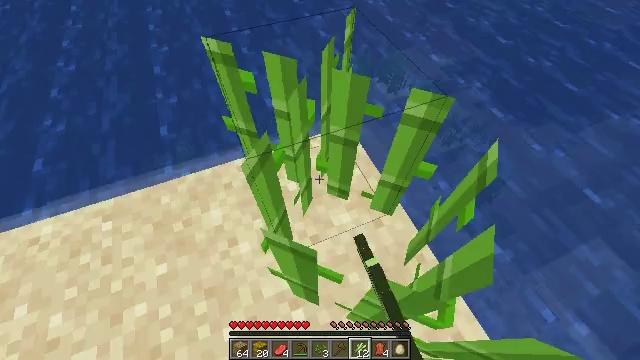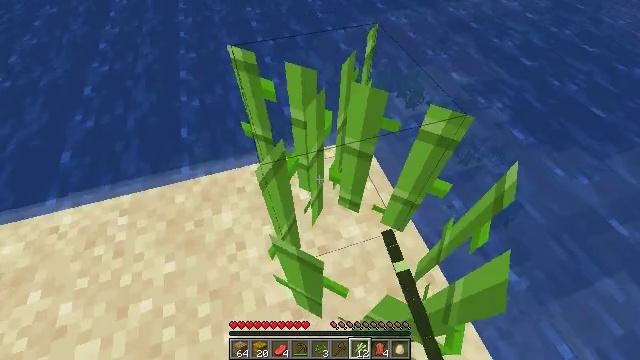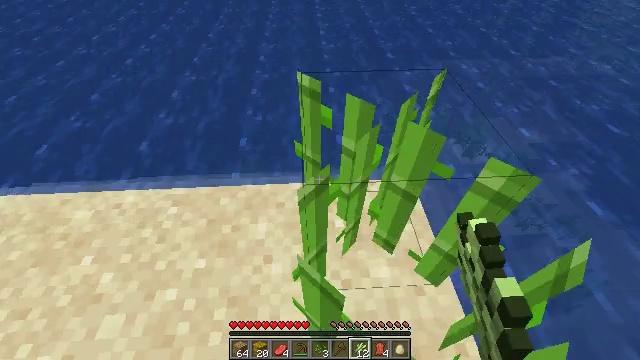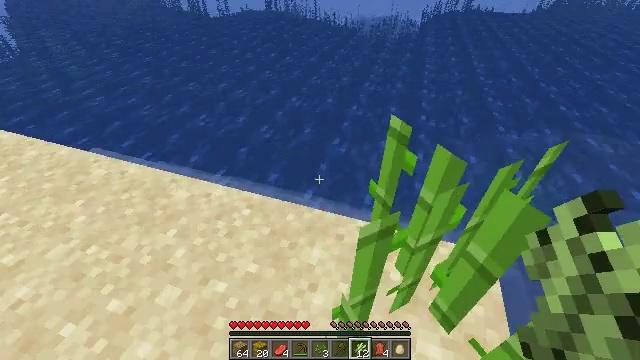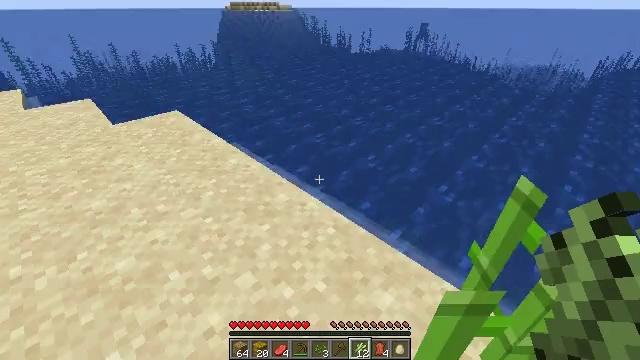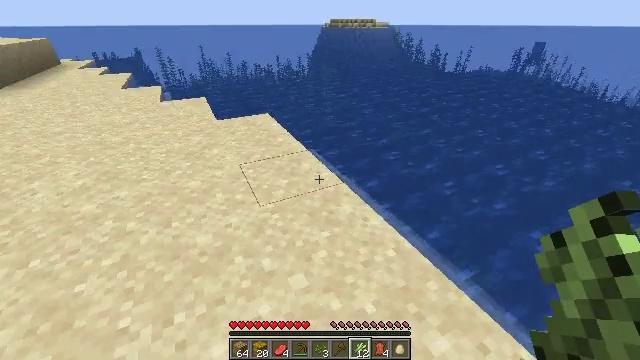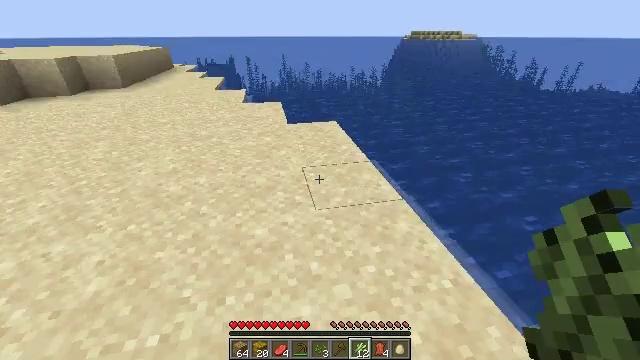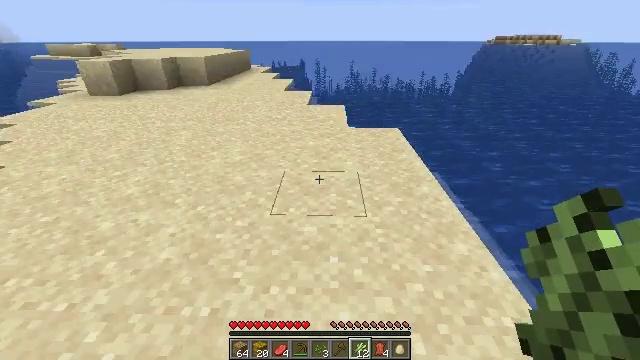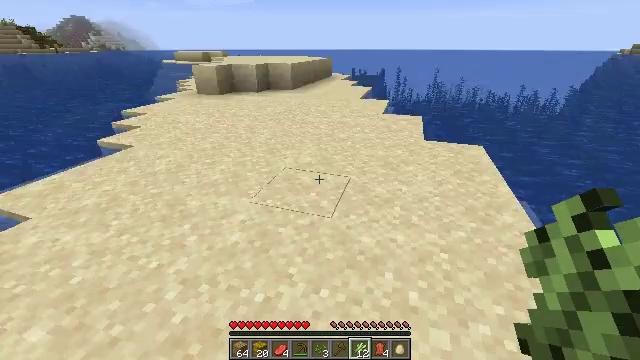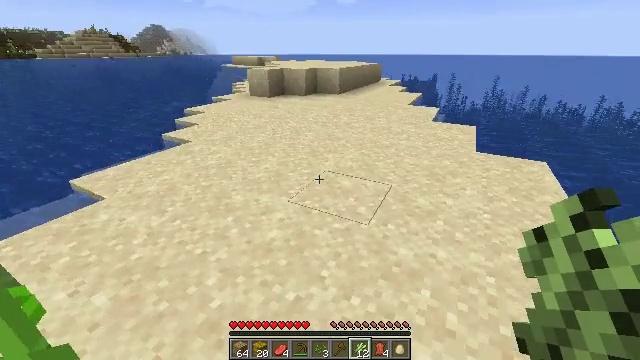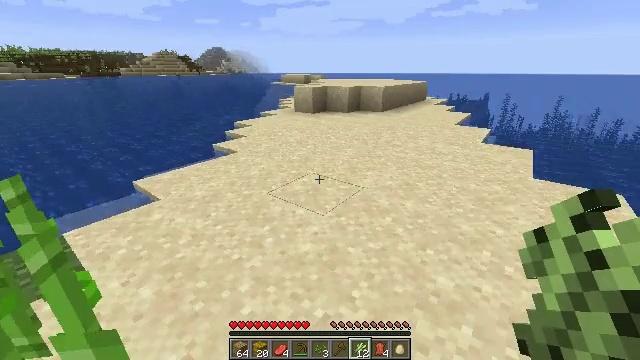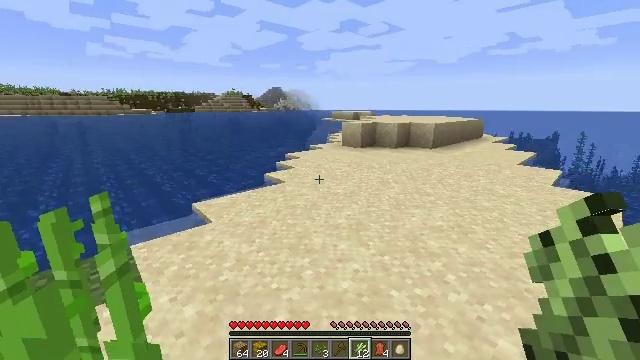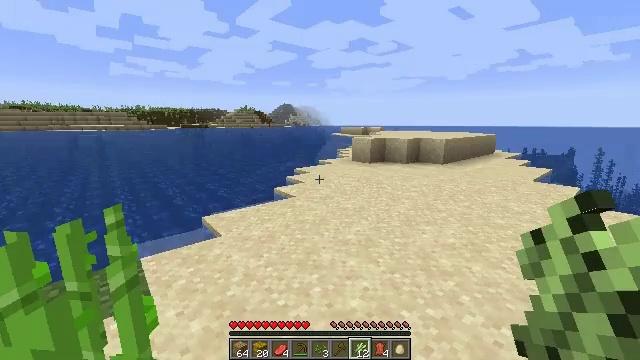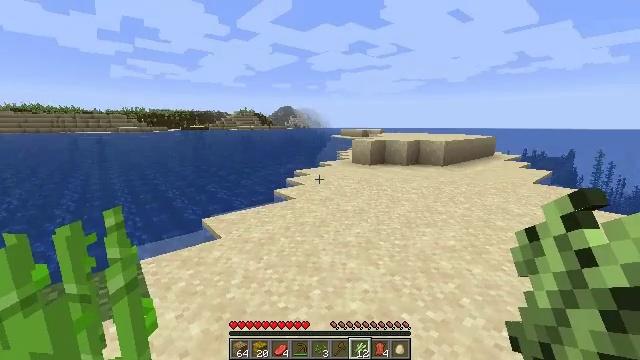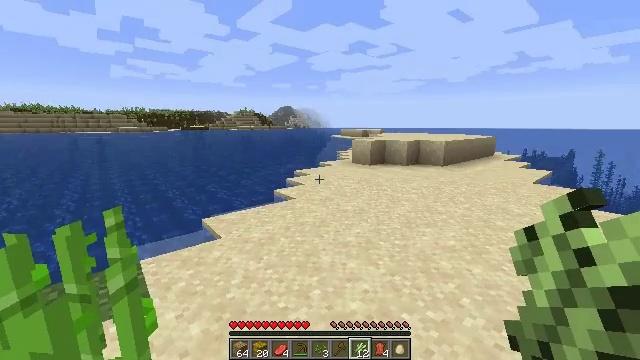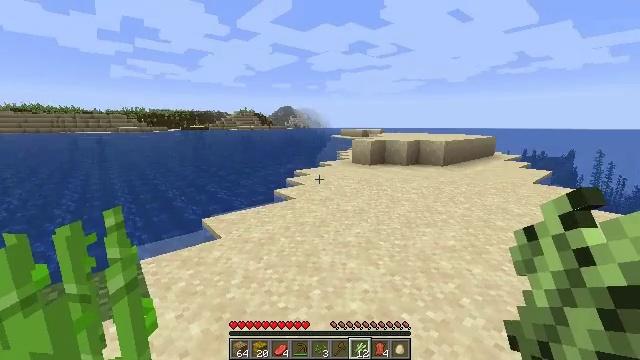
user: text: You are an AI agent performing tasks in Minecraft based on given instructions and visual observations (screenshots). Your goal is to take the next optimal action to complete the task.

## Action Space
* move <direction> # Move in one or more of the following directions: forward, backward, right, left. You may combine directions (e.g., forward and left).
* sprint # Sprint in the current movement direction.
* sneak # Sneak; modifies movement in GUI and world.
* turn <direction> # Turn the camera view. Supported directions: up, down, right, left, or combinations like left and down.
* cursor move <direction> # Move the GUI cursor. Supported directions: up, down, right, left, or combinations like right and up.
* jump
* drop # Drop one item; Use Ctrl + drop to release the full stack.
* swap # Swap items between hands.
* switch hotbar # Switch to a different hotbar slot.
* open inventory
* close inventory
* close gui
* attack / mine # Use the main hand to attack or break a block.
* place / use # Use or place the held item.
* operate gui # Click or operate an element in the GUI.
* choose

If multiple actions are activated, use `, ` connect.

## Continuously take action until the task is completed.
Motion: motion action
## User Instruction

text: Mine sand by the water.
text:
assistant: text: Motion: turn left and up
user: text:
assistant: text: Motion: turn left and up
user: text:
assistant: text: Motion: turn left and up
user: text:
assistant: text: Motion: turn left and up
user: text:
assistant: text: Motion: turn left and up
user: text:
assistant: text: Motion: turn left and up
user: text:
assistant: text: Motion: turn left
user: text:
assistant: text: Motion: turn left and up
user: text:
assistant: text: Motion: turn left
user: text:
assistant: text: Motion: turn left and up
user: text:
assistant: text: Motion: turn left and up
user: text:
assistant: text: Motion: turn left and up
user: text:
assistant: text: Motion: no_op
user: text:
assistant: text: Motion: no_op
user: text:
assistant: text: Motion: no_op
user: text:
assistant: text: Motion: no_op
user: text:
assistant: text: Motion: no_op
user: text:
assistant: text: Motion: no_op
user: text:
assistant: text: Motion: turn right
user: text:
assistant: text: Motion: turn right
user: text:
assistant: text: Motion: turn right
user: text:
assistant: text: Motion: turn right
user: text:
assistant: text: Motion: turn right
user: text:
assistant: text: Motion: turn right and down
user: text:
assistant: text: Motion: move forward, turn right
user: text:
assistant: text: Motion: move forward, turn right
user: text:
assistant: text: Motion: move forward
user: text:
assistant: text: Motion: move forward
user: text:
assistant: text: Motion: move forward
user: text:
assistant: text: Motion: move forward